Field crop: maize
Growth stage: 2
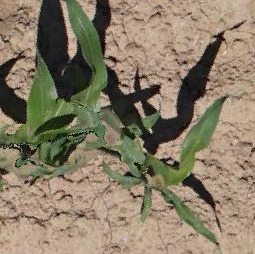
Species: maize